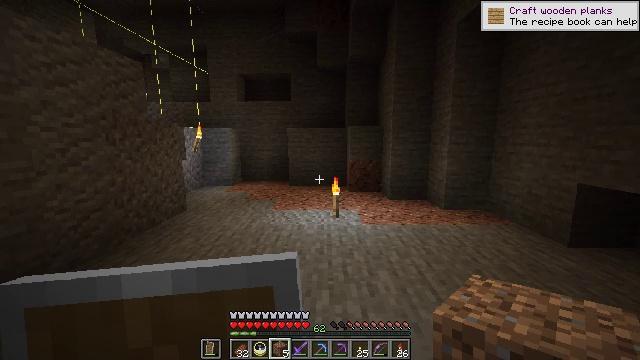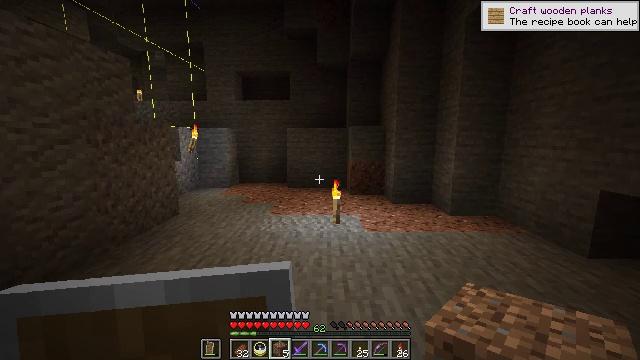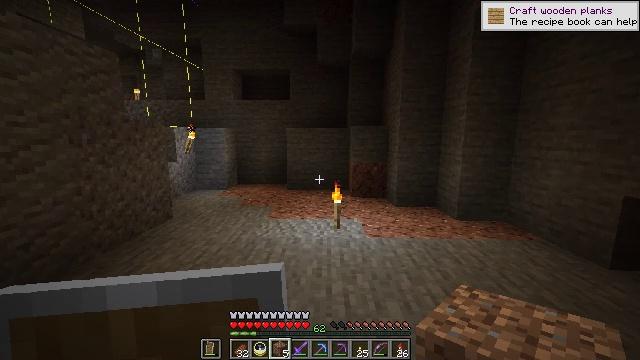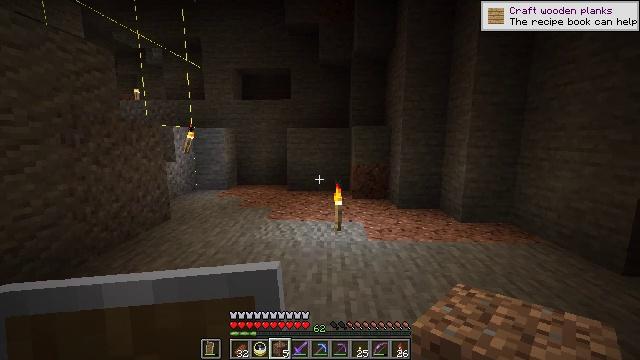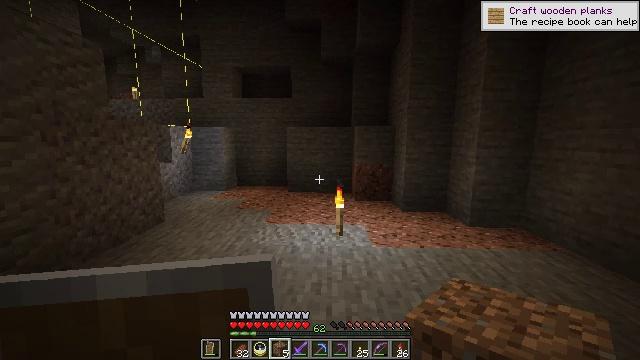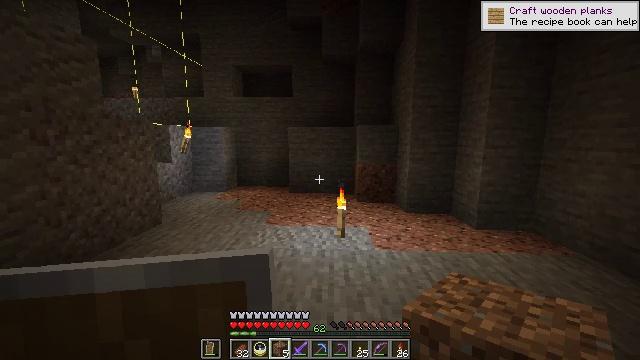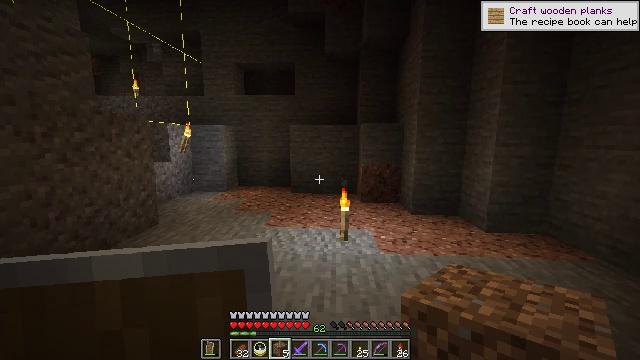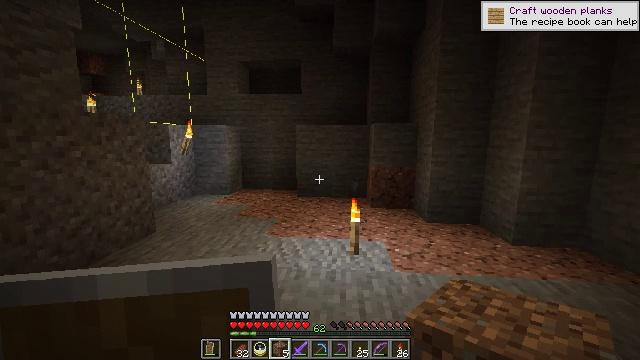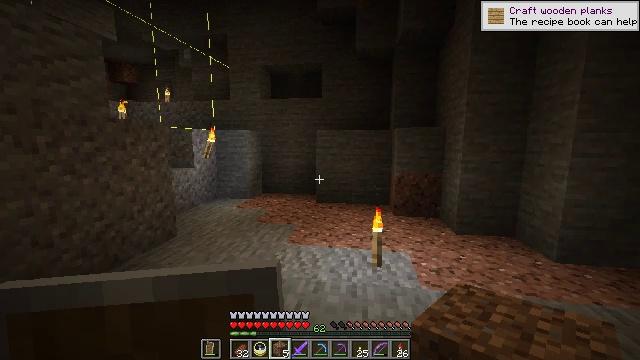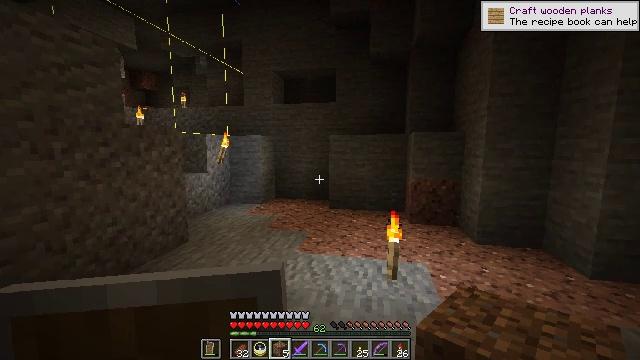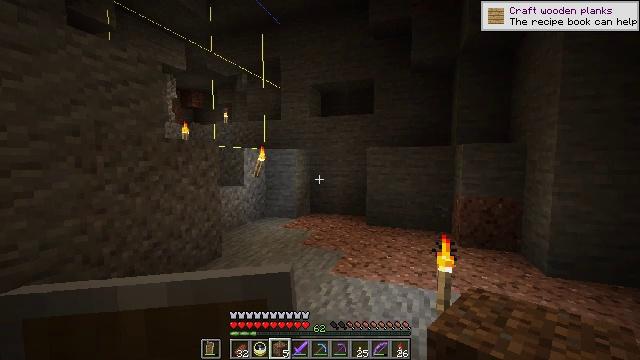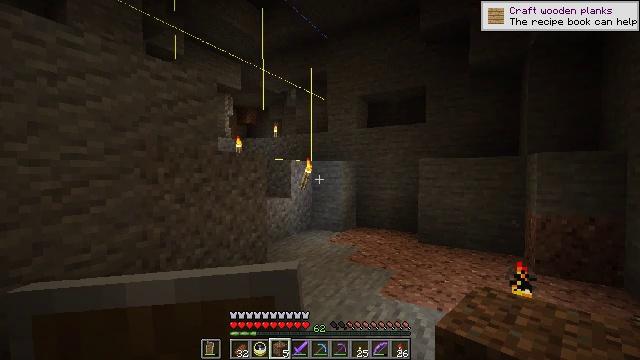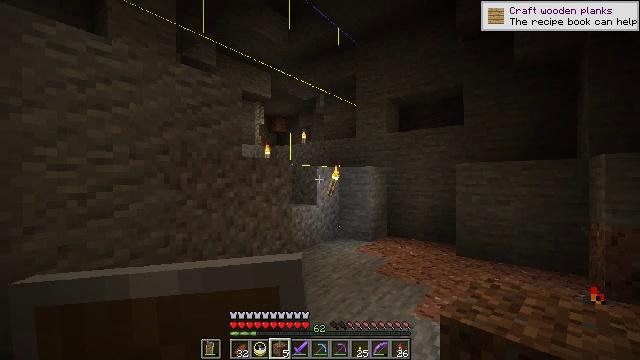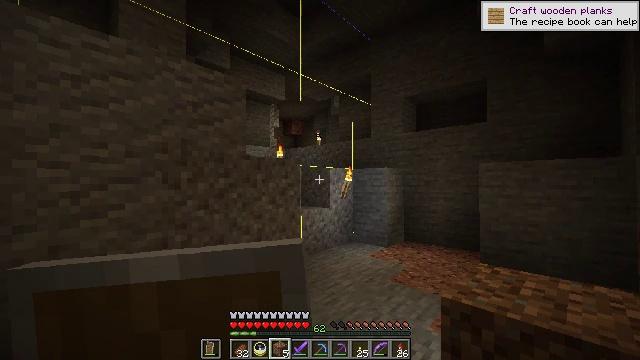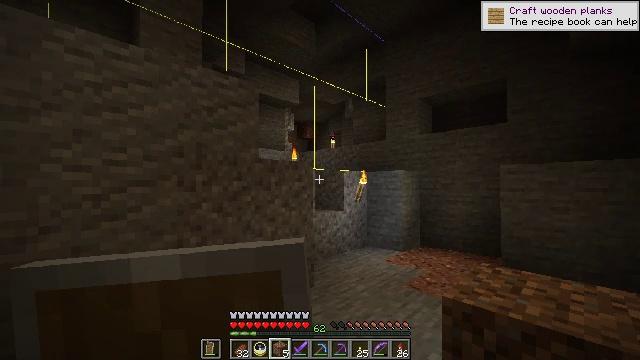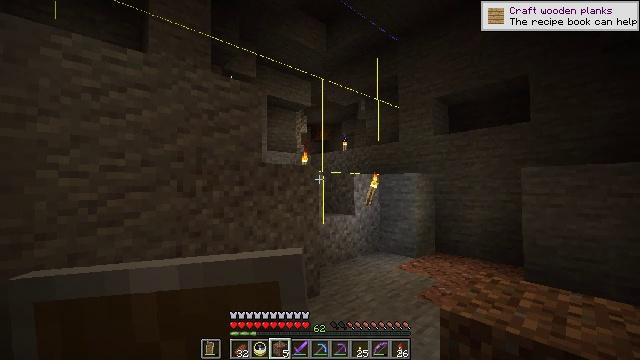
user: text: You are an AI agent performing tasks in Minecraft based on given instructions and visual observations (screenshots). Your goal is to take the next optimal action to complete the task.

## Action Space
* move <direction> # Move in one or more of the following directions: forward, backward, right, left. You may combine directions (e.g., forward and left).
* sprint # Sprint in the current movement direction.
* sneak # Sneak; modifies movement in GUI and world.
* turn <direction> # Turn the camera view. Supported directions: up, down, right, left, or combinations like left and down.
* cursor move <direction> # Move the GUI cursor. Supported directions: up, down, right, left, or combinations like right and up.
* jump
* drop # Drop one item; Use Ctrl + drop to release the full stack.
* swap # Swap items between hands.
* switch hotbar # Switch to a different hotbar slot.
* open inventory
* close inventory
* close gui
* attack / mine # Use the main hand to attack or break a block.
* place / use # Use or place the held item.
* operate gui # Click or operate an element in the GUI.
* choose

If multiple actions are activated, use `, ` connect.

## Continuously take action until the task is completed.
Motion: motion action
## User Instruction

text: Mine the gold ore underground.
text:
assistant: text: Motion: move forward
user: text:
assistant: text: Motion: move forward
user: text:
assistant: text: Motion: move forward
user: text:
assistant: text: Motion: move forward
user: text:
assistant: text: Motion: move forward
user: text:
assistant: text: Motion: move forward
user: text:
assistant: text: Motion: move forward, turn left
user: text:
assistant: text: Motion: move forward, turn left
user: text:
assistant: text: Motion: move forward, turn left and up
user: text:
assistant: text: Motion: move forward, turn left and up
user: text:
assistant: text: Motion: move forward, turn left and up
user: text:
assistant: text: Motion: move forward and move right, turn left and up
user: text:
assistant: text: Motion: move forward and move right, turn left
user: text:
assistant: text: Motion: move forward and move right, turn left
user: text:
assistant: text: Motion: move forward and move right, turn left
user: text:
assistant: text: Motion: move forward and move right, turn left
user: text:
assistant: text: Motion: move forward and move right, turn left
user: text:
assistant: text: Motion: move forward and move right, turn left
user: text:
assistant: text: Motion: move forward and move right, turn left
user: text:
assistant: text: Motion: move forward and move right, turn left
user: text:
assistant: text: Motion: move forward and move right, turn left
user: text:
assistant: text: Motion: move forward and move right, turn left
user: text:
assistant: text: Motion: move forward and move right, turn left
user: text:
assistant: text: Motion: move forward and move right
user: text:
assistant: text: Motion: move forward and move right
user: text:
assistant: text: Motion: move forward and move right, turn left
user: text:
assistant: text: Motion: move forward and move right
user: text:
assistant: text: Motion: move forward and move right
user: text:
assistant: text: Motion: move forward and move right
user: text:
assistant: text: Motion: move forward and move right